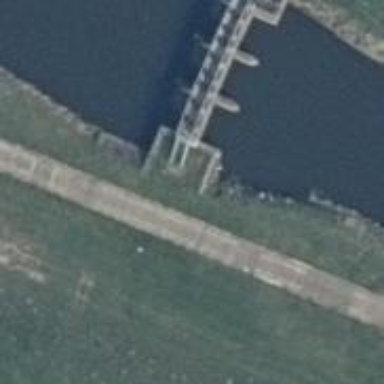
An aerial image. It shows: Weir in waterway.